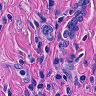
Metastatic tissue present: yes